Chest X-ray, AP view. Patient: 44 years old, sex M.
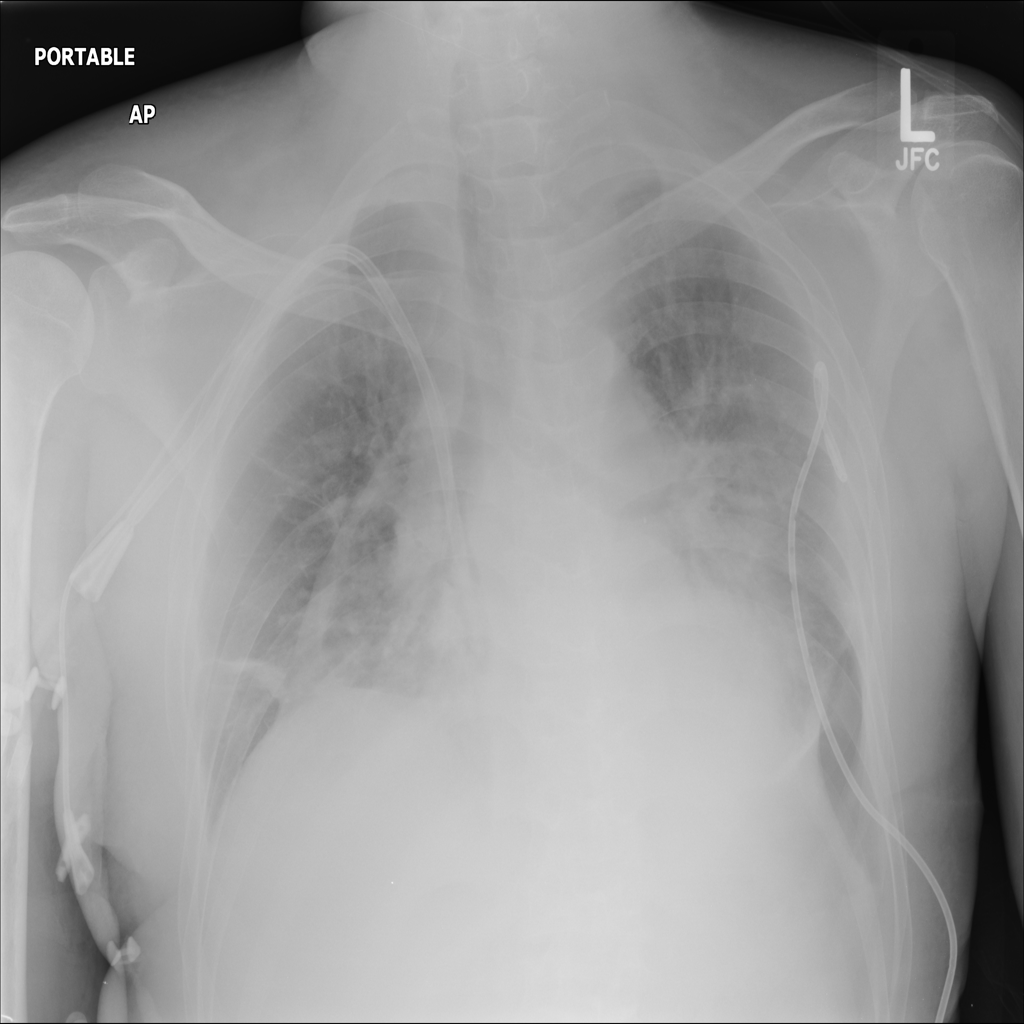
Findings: Effusion